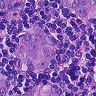
Metastatic tissue present: yes